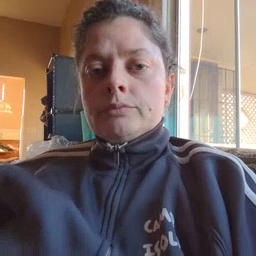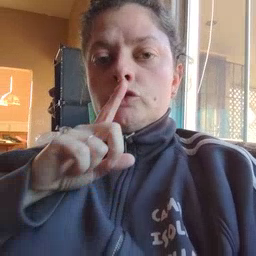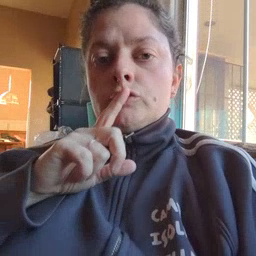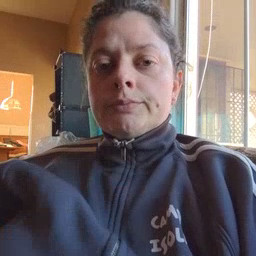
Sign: shhh